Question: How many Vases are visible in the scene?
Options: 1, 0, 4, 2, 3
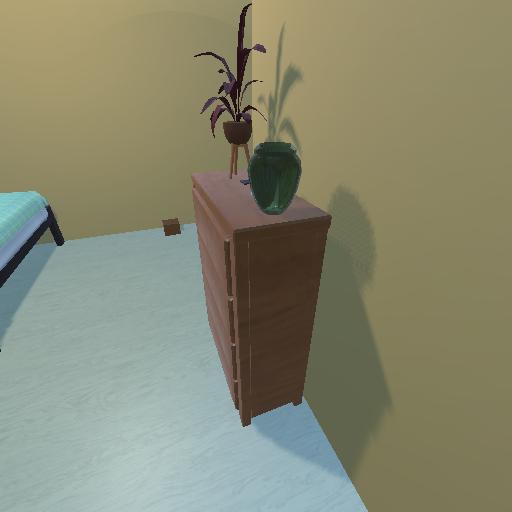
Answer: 1